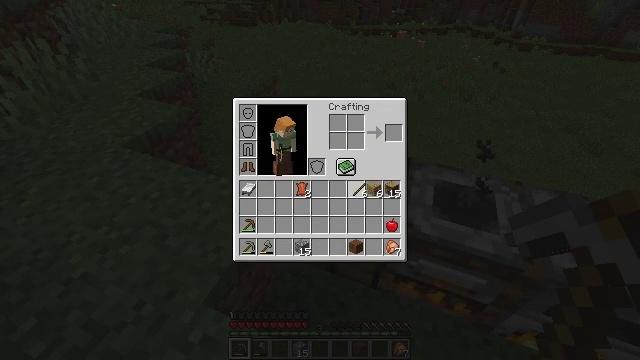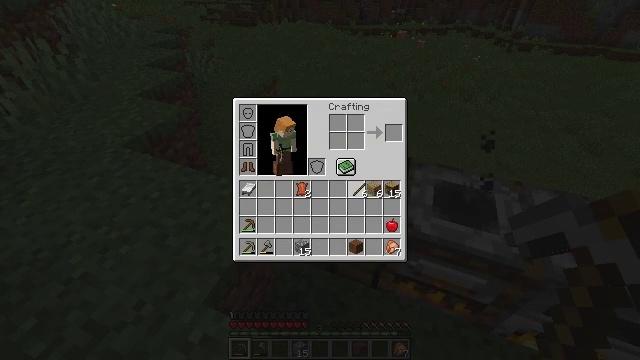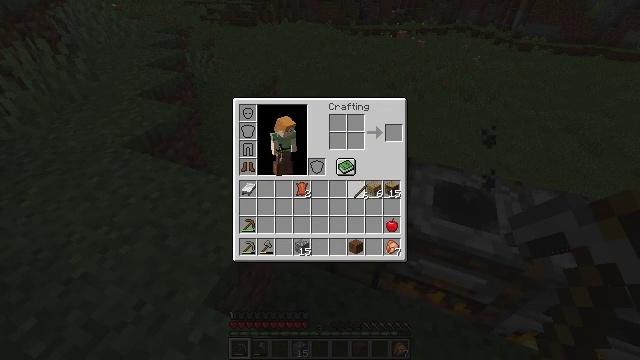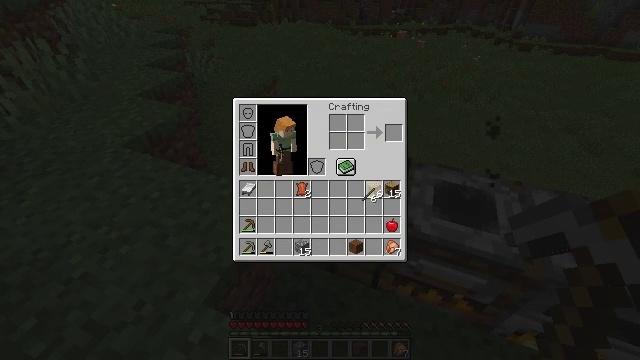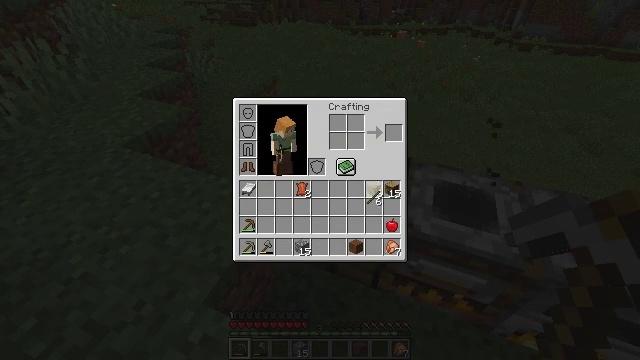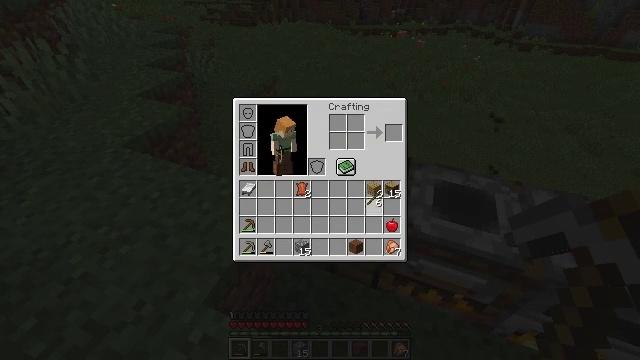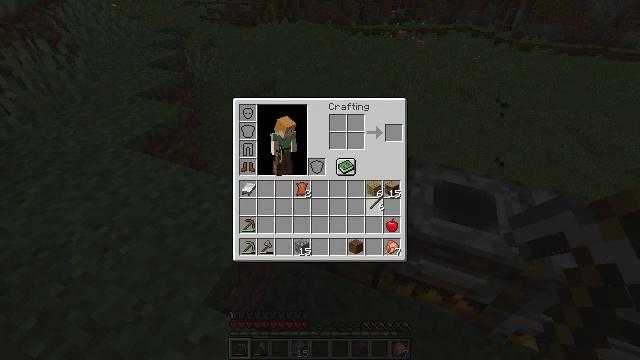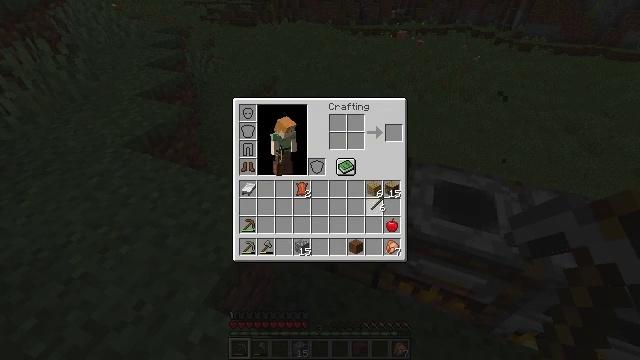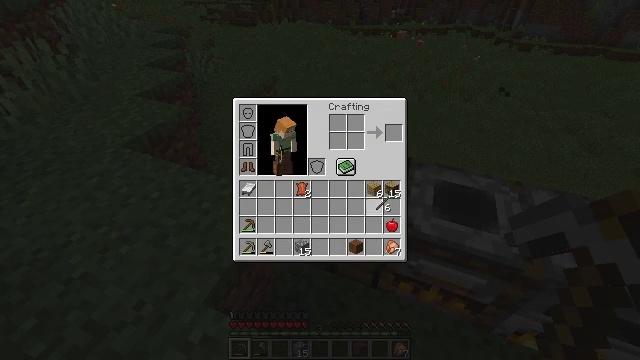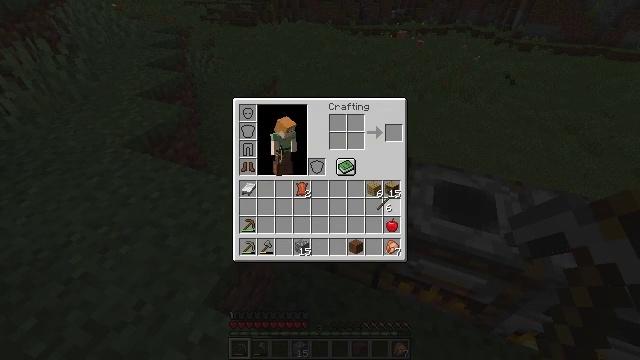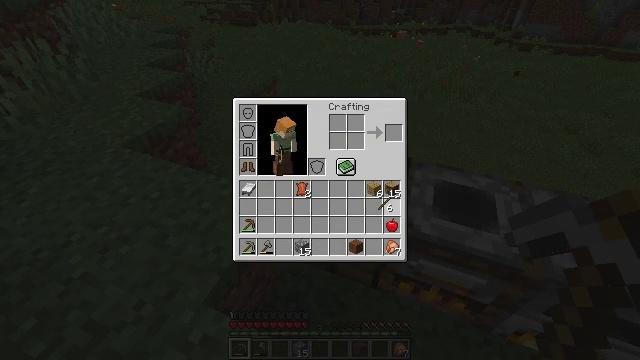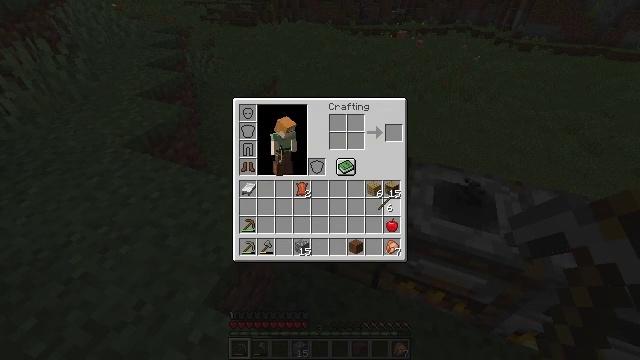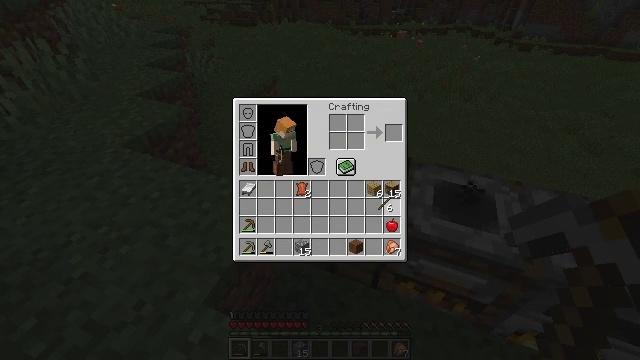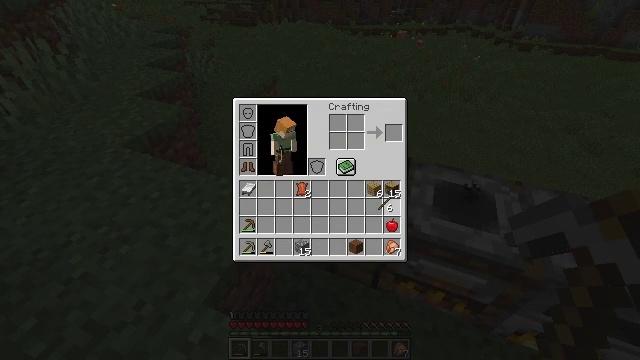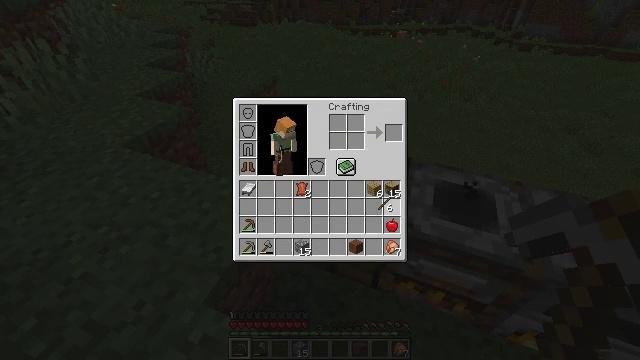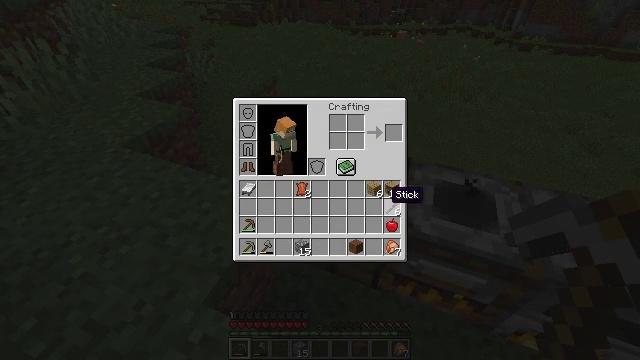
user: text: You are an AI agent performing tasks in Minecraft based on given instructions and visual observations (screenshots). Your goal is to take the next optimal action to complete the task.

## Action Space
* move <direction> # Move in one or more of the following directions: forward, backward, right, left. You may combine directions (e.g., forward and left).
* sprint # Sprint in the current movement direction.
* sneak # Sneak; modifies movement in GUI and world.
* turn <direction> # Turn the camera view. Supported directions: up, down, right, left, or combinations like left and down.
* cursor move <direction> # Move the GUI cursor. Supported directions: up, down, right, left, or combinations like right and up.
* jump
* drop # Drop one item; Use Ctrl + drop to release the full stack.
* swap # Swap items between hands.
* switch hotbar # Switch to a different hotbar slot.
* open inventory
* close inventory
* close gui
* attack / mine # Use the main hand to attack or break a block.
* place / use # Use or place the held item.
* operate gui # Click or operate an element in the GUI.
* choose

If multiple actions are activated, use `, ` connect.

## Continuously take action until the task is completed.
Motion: motion action
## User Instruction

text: Remove a brown wool block from the inventory.
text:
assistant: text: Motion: no_op
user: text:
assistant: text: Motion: no_op
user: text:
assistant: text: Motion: cursor move right
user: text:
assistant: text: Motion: no_op
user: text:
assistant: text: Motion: no_op
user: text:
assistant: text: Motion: no_op
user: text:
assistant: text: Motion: no_op
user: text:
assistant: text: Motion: no_op
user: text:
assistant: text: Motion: no_op
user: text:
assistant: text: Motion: no_op
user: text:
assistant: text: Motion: no_op
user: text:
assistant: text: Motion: operate gui
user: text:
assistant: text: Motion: operate gui
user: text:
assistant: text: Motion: operate gui
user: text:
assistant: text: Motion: no_op
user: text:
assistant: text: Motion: no_op
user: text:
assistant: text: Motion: no_op
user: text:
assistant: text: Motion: cursor move down
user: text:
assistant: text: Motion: cursor move left and down
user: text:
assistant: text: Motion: cursor move left and up
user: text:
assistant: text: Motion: no_op
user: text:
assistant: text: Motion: no_op
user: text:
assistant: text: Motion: no_op
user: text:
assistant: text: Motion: no_op
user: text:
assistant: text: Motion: no_op
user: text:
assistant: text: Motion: cursor move down
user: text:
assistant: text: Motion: no_op
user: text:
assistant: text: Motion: no_op
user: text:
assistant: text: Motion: no_op
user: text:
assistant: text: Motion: no_op